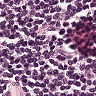
Metastatic tissue present: no